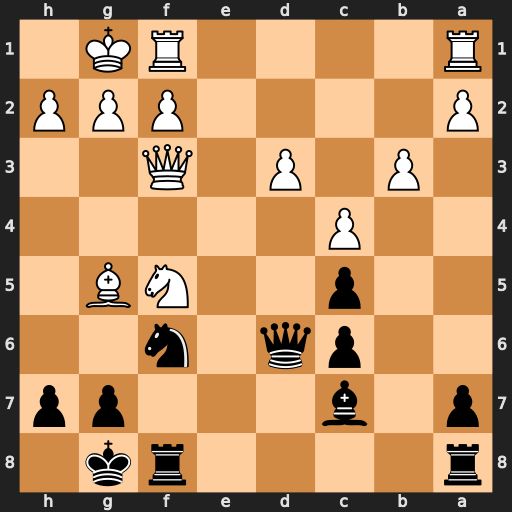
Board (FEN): r4rk1/p1b3pp/2pq1n2/2p2NB1/2P5/1P1P1Q2/P4PPP/R4RK1
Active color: b
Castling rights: -
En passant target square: -
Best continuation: Qxh2#